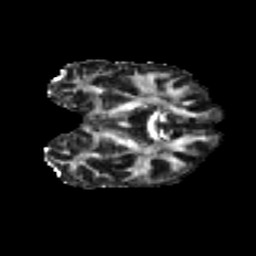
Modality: FA
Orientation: coronal
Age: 55
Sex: female
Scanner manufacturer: ge
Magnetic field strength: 3 T
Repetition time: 7.8 s
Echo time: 0.0606 s